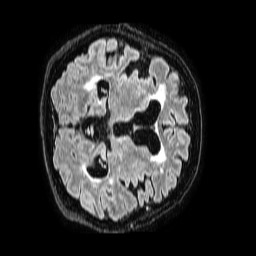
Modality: FLAIR
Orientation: axial
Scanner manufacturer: philips
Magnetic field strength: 1.5 T
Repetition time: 4.8 s
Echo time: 0.3 s